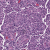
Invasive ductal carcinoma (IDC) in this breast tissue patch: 1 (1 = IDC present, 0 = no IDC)